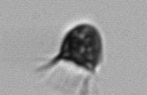
Label: Balanion